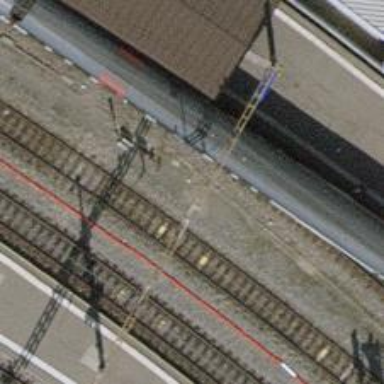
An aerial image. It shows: Railway switch.